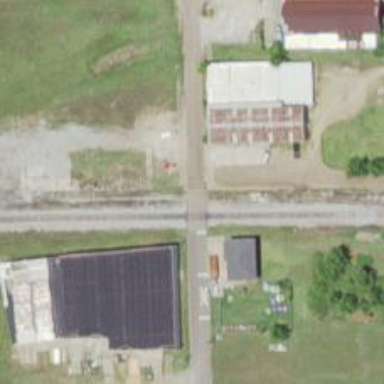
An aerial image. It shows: Railway siding for service.